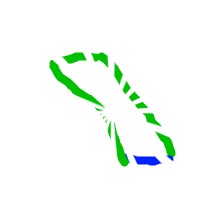
Shape: parallelogram